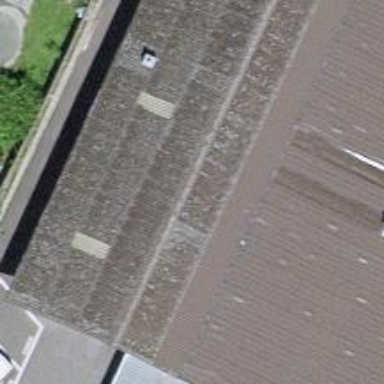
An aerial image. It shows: Car repair shop.